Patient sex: M
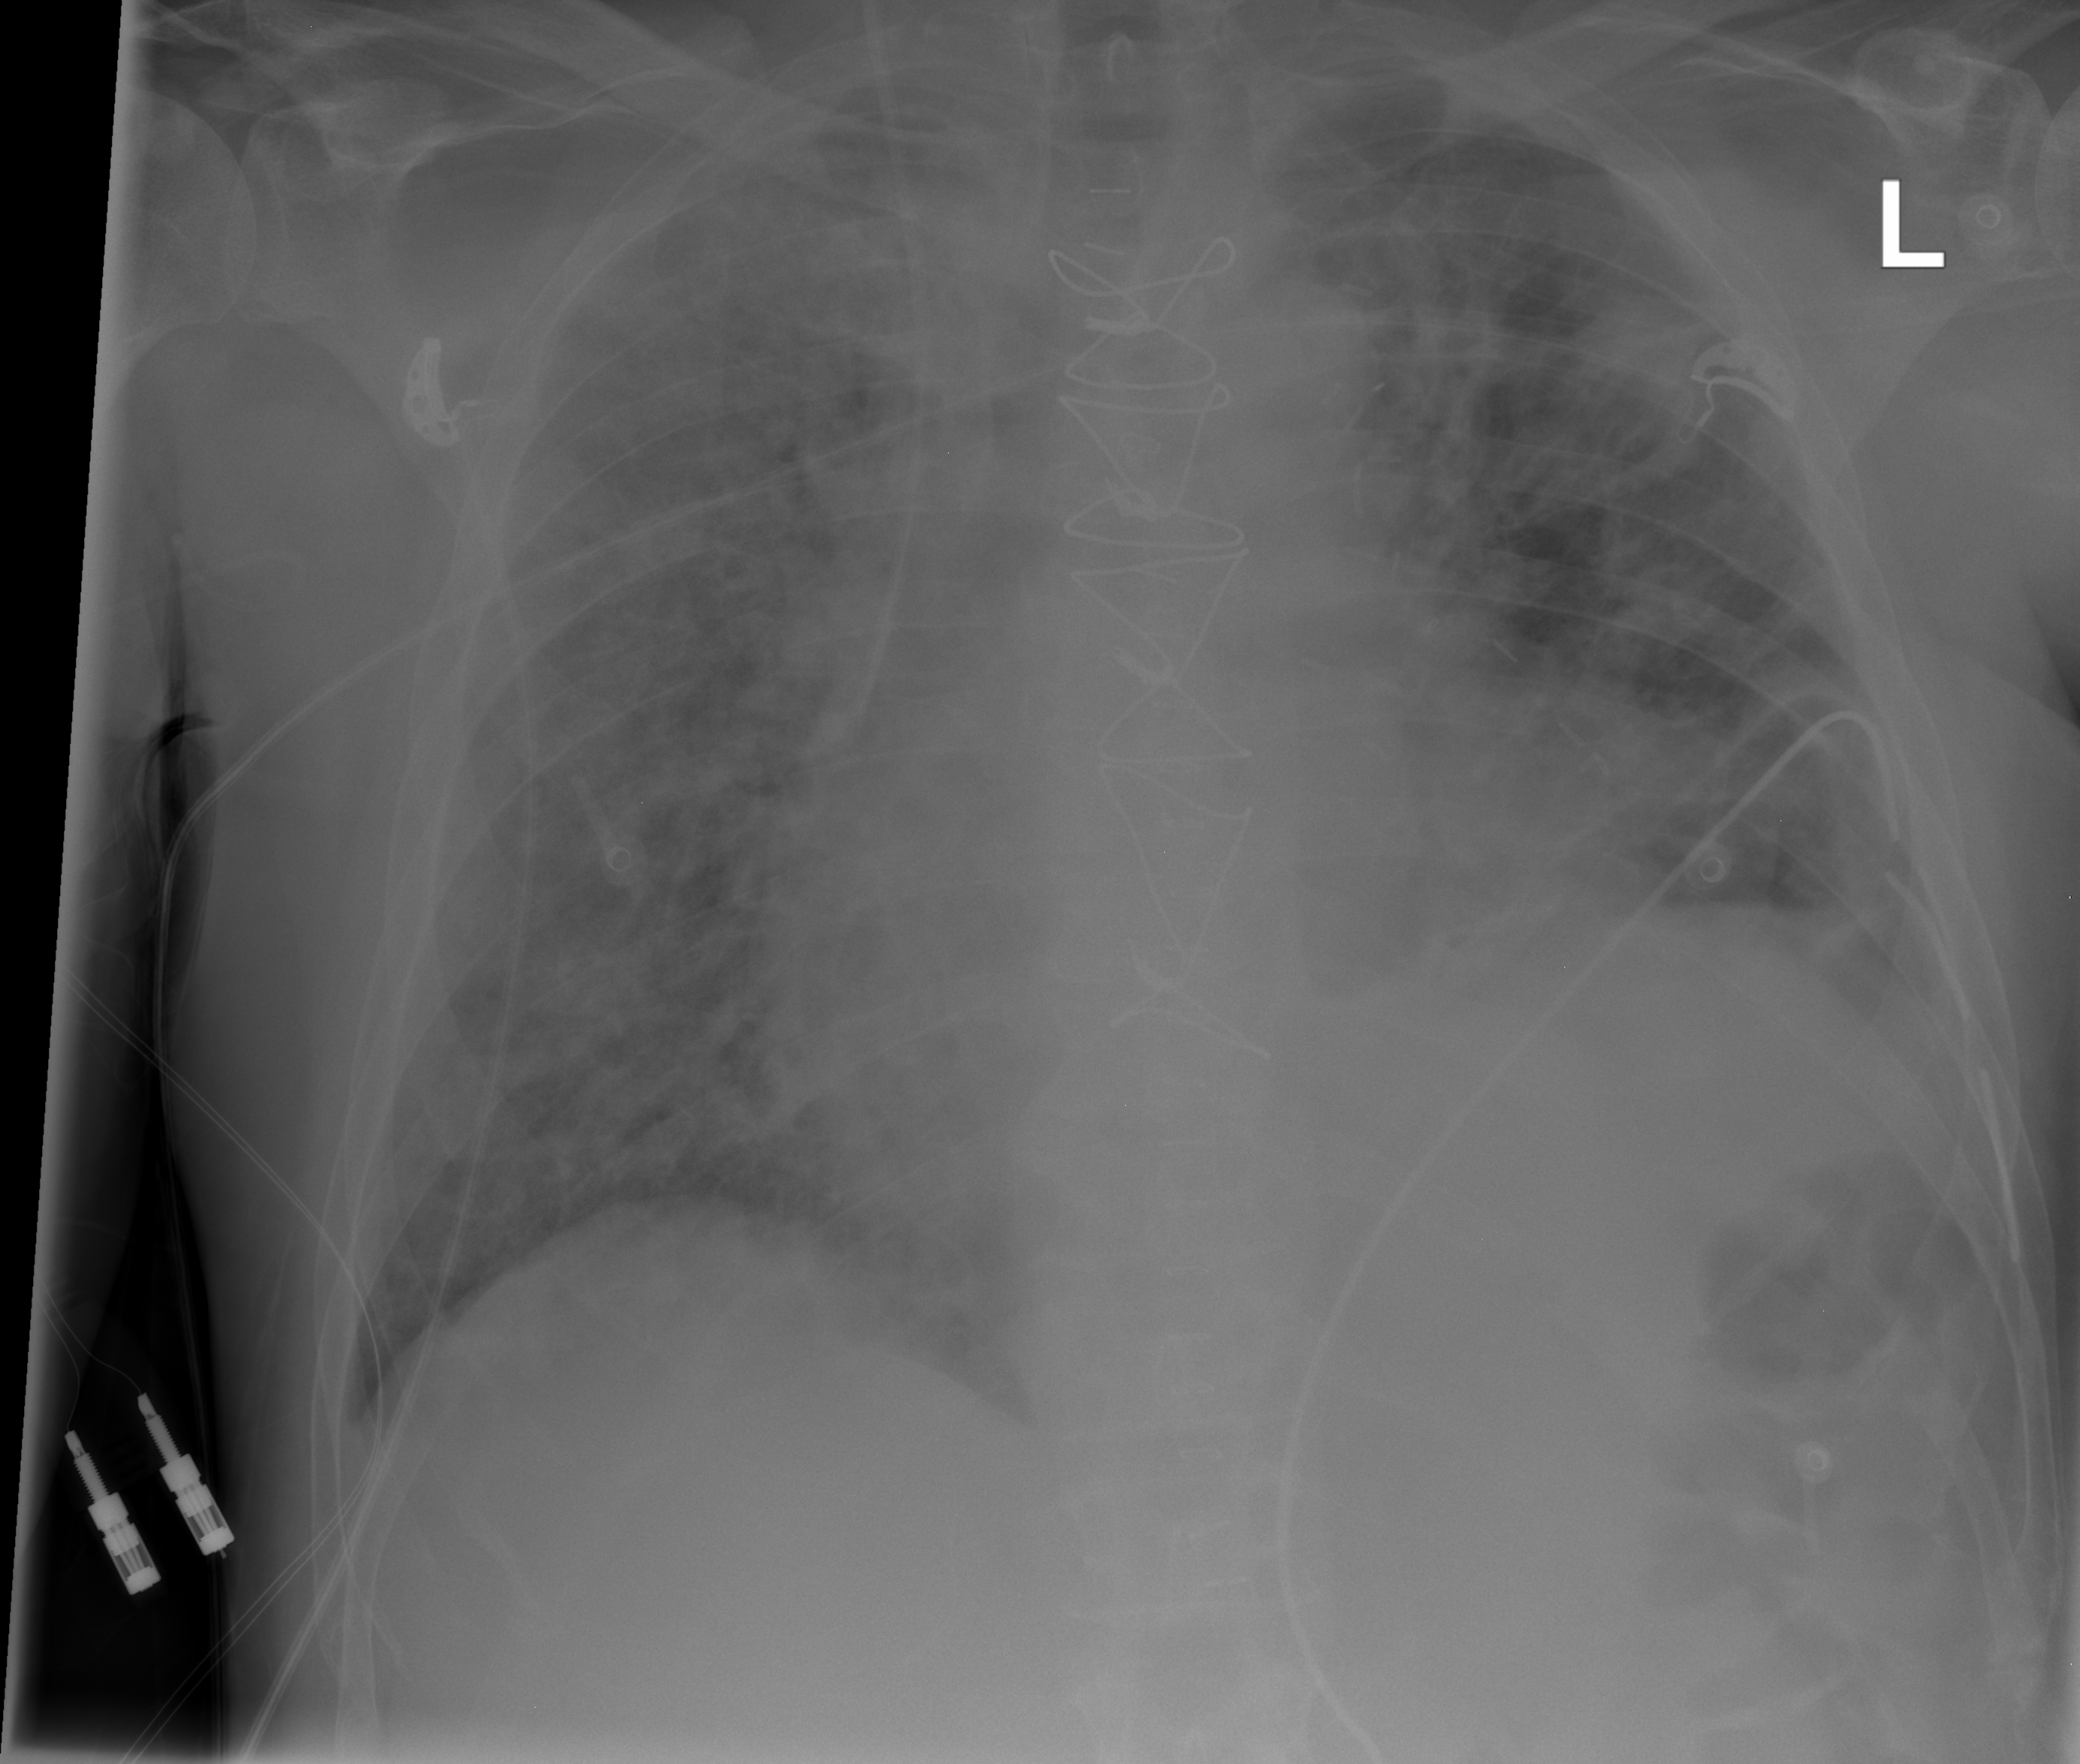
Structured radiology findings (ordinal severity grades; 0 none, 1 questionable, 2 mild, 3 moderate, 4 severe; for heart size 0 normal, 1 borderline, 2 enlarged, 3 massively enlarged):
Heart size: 2
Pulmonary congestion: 3
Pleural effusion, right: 0
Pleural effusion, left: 0
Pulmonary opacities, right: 4
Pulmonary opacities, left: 3
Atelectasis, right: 0
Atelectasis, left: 2